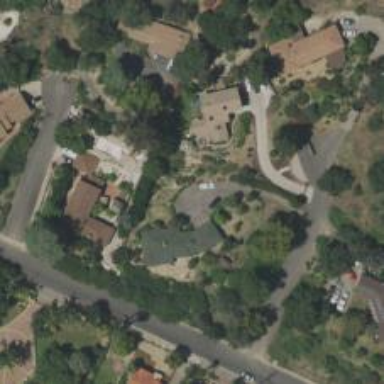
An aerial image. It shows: Driveway.